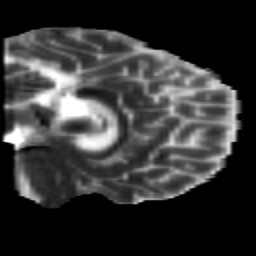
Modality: MD
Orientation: sagittal
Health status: healthy
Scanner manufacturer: siemens
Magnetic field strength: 3 T
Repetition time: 10 s
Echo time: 0.092 s